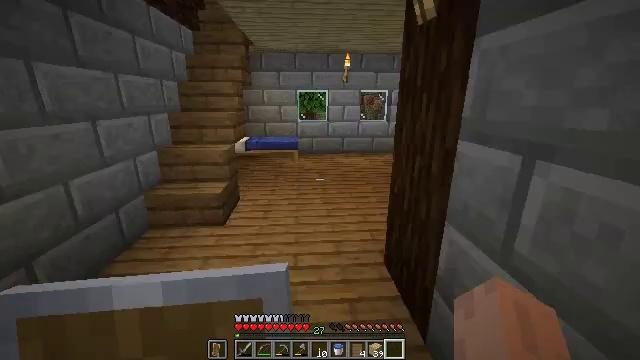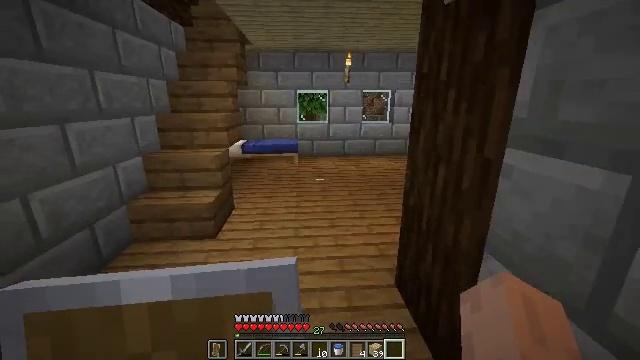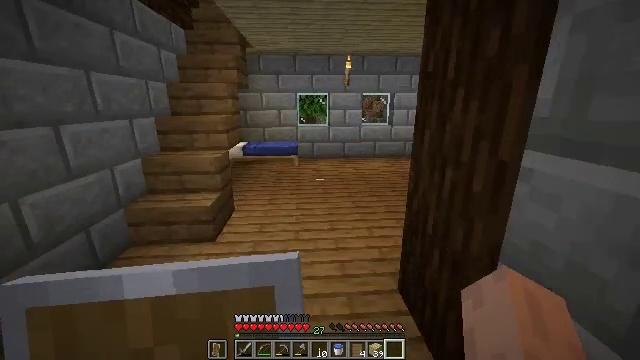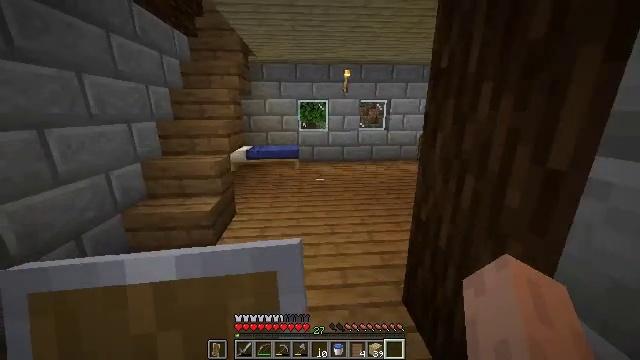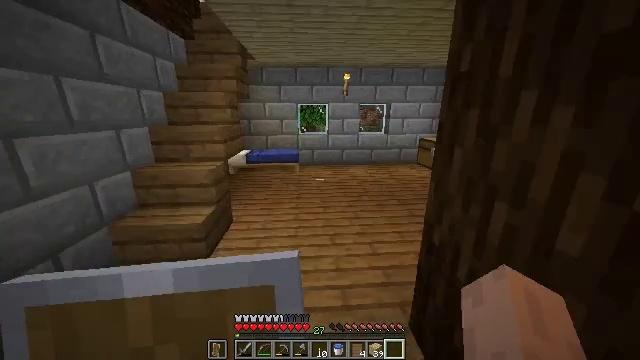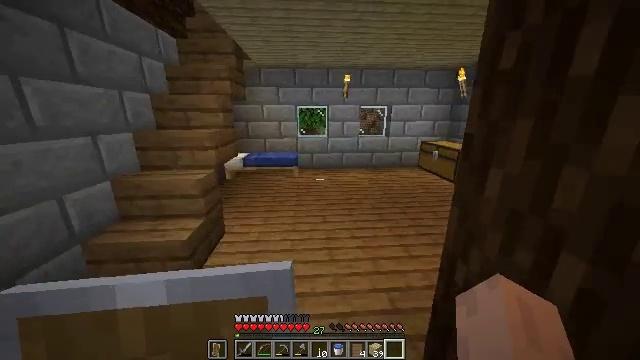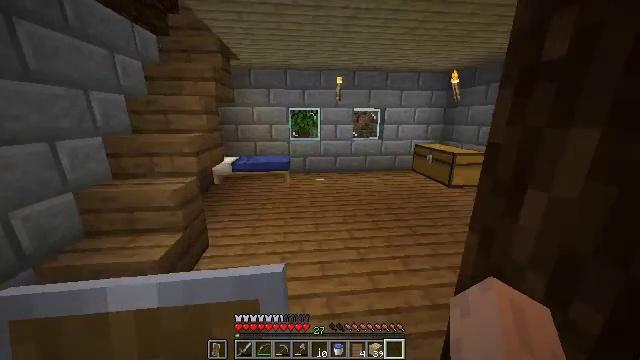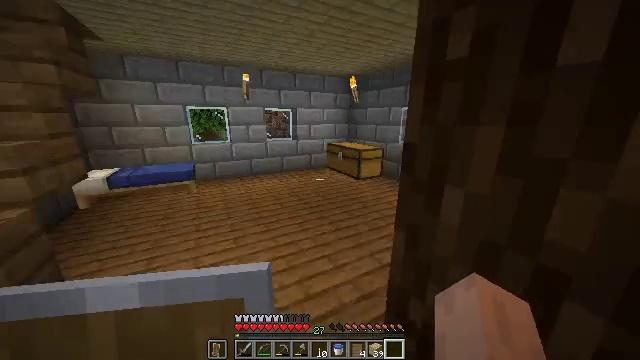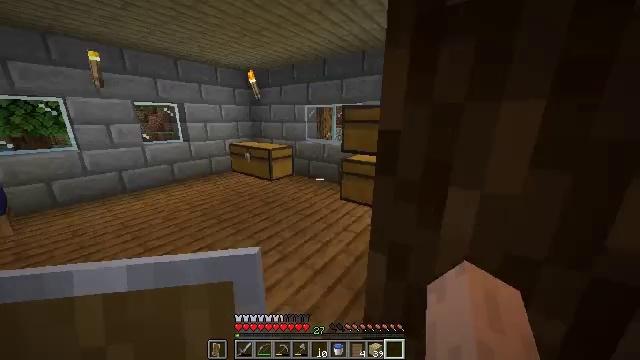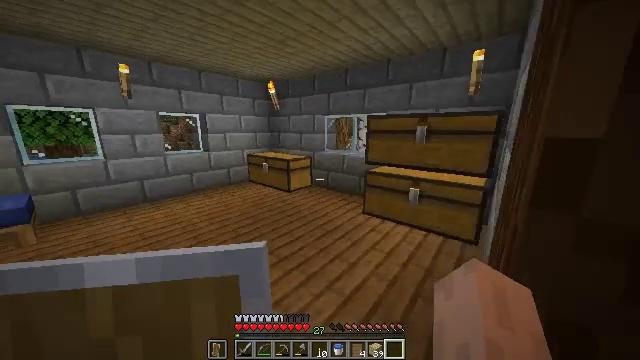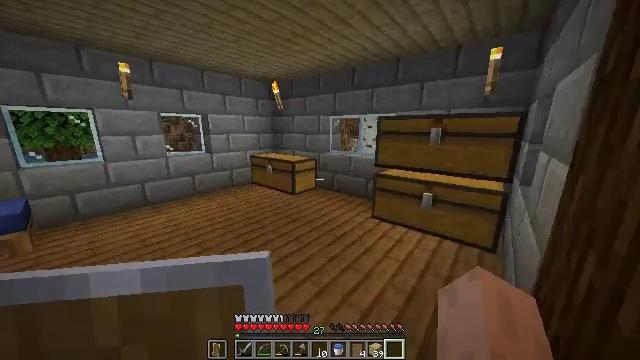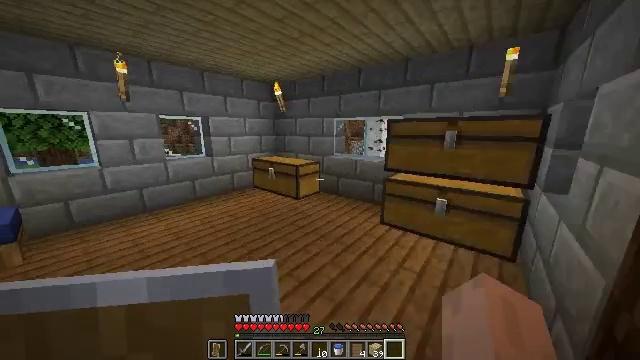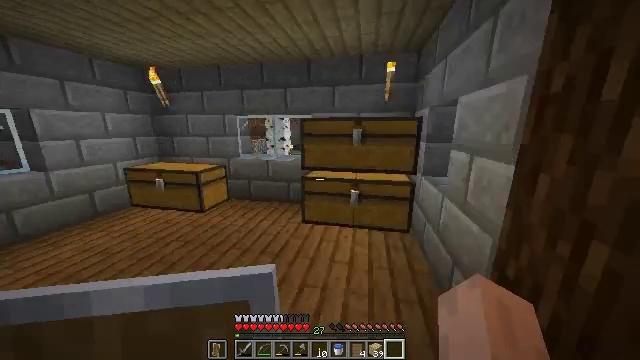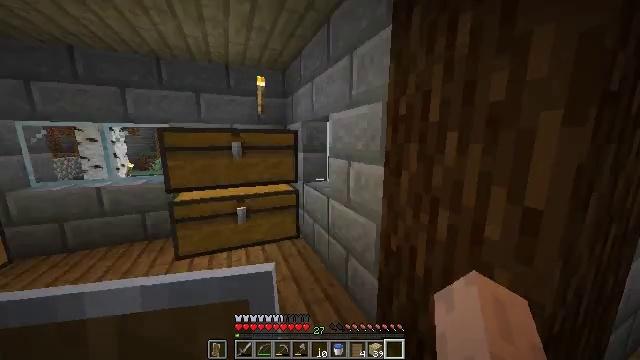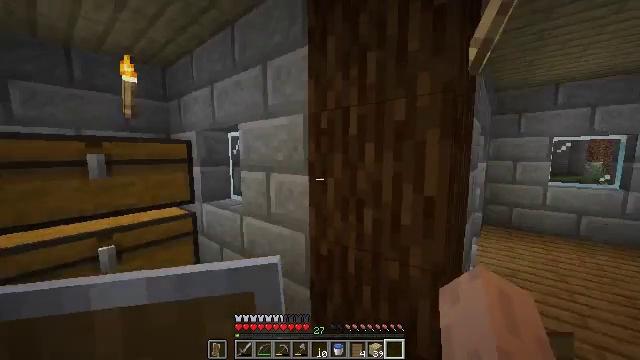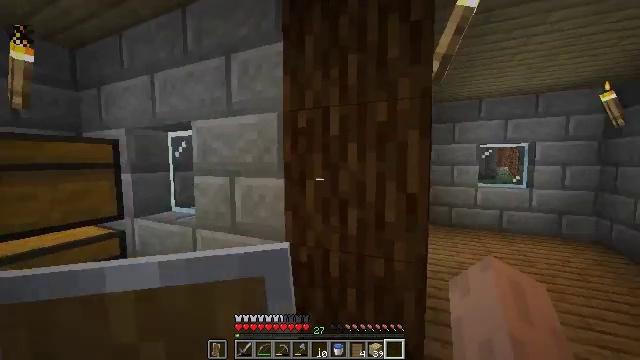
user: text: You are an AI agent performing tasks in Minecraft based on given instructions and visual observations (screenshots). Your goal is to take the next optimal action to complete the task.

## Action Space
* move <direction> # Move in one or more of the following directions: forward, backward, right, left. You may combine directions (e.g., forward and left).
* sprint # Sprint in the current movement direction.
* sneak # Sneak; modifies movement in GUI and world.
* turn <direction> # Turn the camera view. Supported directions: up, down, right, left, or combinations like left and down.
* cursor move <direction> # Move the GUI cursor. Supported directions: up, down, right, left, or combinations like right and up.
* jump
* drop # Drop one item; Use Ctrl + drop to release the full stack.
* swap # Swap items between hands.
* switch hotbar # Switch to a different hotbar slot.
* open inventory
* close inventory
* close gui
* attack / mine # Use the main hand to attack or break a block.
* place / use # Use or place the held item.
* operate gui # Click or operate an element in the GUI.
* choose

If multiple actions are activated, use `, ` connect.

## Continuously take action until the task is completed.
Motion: motion action
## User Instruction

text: Break the blue bed to move it.
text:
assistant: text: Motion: move forward, sprint
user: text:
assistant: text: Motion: move forward, sprint
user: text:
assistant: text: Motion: move forward, sprint
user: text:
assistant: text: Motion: move forward
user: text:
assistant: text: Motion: move forward
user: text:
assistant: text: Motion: move forward, turn right
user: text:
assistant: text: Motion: move forward, turn right
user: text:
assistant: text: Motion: move forward and move left, turn right
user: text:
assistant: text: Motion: move forward and move left, turn left and up
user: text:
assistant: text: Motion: move forward and move left
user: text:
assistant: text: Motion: move forward and move left
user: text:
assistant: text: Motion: move forward and move left, turn right
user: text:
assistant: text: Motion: move left, turn right and up
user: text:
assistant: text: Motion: move left, turn right and up
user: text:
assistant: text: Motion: move left, turn right and up
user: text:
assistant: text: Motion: move back and move left, turn left and up
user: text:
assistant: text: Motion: move back and move left
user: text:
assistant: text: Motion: move back and move left, turn down
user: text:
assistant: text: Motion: move back and move left, turn left and down
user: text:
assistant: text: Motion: move back and move left, turn left and down
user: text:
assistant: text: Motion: move back and move left, turn right and down
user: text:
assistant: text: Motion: move back and move left, turn right and down
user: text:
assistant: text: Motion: move back and move left, turn right and down
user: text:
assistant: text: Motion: move back and move left, turn right
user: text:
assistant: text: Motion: move back and move left, turn left and up
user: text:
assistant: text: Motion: move back and move left
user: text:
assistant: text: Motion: move back and move left, turn left and up
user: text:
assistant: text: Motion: turn left and down
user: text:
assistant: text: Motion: turn right and down
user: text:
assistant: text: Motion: turn right and up